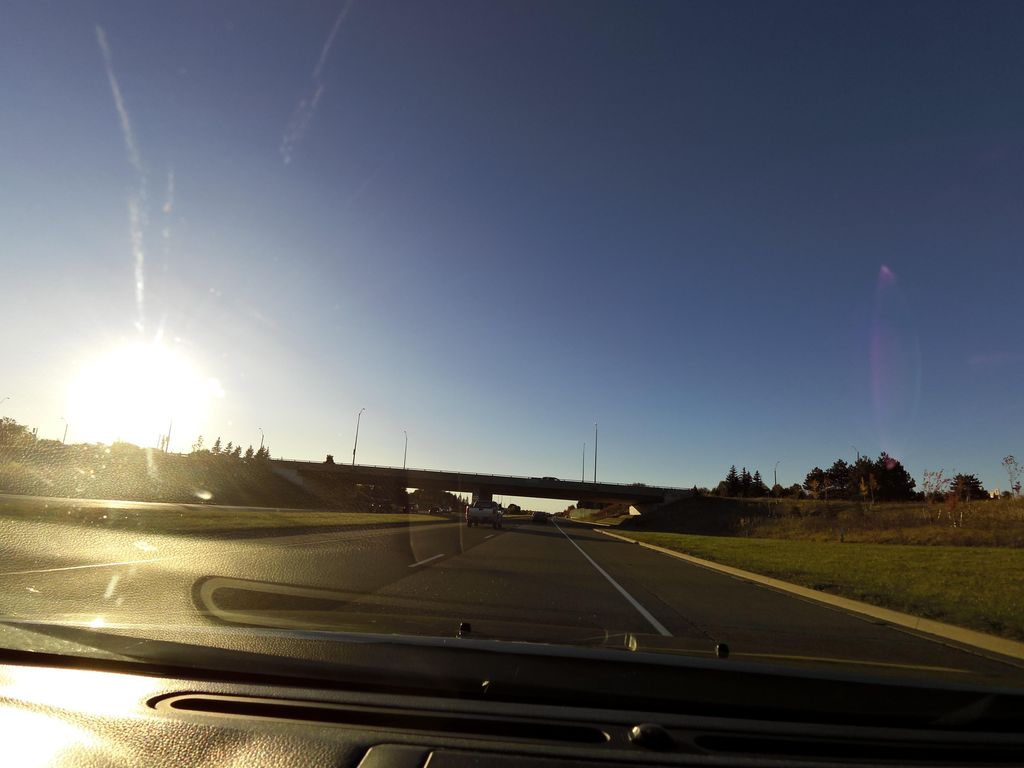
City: hamilton